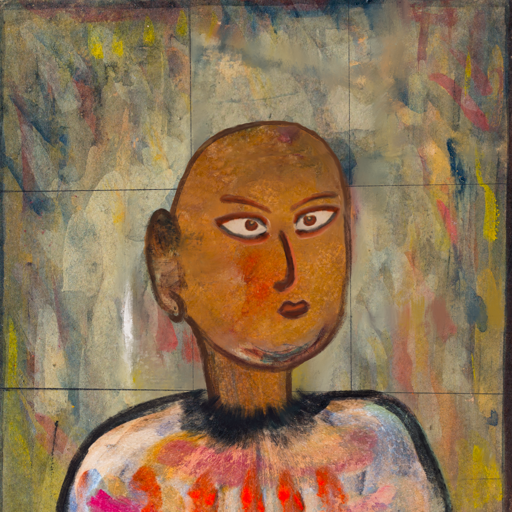
Background: GypsyMother, Head And Neck Side: Pipe, Face Side: Roy_Bahadur, Bust: Childish, Hair Side: Blank, Head Accessory: Blank, Second Necklace: Blank, Necklace: Blank, Baby: Blank